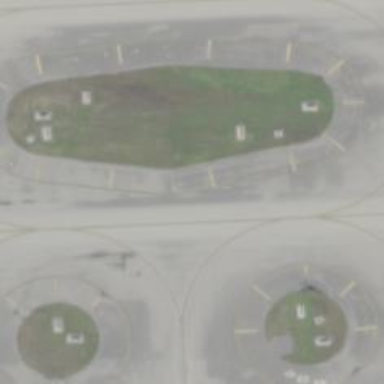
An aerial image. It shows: View of taxiway at the airport.